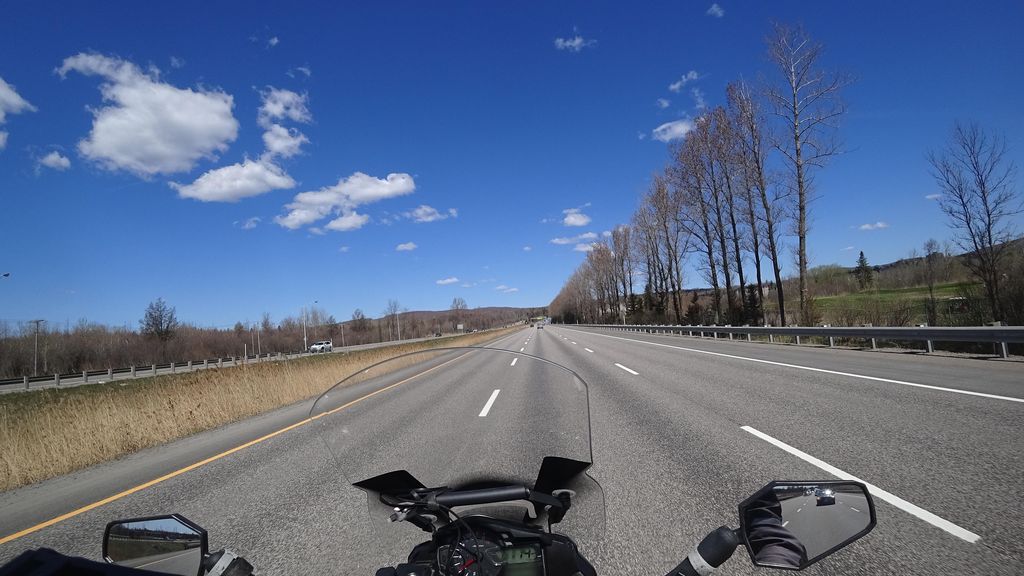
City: quebec_city